Question: I have the plugin 'Sublimerge' installed in 'Sublime Text 3'. In order to compare two files 'Sublimerge' opens a new window (but without any menu). That is fine since the original 'Sublime' window is still there.
Unfortunately the diff-window was the last one I closed and when I restart 'Sublime' it opens the diff-view without menu.
Question is: How can I restore the default 'Sublime' view?
To make my problem visible, this is what it looks like now:

Edit: Sublime is running on Linux Mint and is set to a German keyboard.
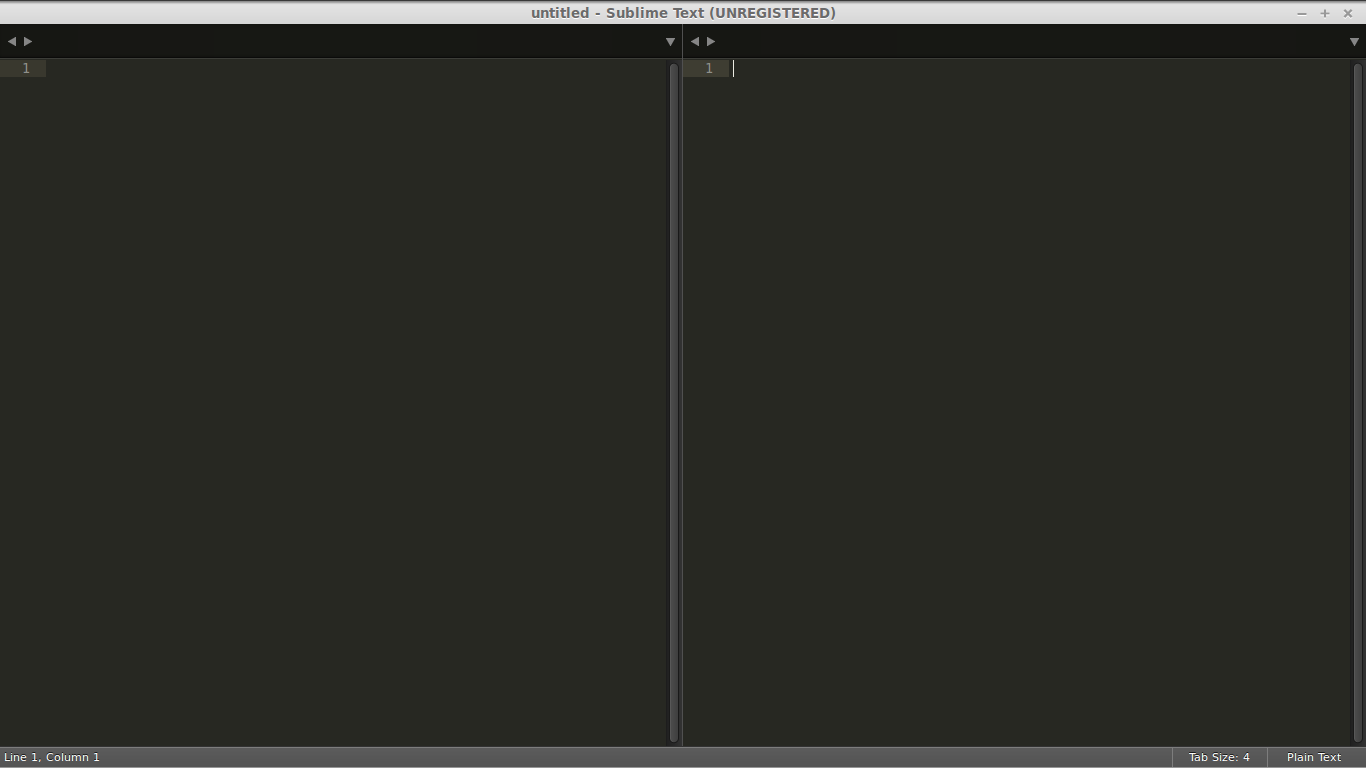
Answer: If you are referring to the 'sidebar', you press +,+ to toggle it on/off.
To close the sublimerge diff window, just press +.
edit after reading your comment/image:
To go back to a single pane view, press ++.
Ultimately, you can access the FileDiffs menu via the 'command palette' (++) and type in 'menu'.